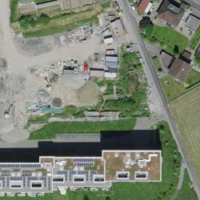
EUNIS habitat code: 55
Species observed at this site:
Tussilago farfara